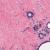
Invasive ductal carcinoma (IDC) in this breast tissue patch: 0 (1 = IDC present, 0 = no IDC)